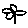
Label: flower